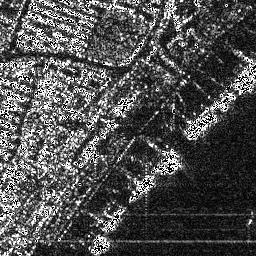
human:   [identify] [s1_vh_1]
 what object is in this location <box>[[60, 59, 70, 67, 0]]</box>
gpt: <ref>1 medium ship at the center</ref>

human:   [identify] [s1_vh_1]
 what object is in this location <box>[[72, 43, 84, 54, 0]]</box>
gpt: <ref>1 medium ship at the right</ref>

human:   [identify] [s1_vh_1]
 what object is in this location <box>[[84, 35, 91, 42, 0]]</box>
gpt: <ref>1 small ship at the right</ref>